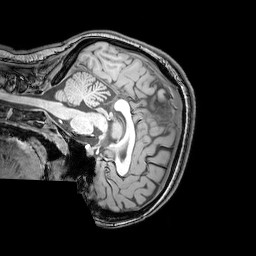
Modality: T1w
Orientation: sagittal
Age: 25
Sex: female
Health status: healthy
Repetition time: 0.081 s
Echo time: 0.037 s